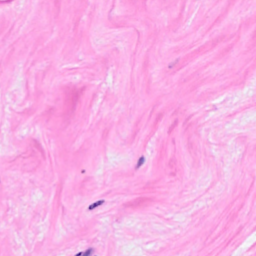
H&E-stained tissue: Breast